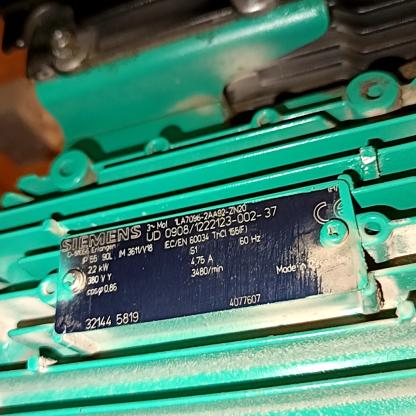
Klasa: tabliczka-znamionowa